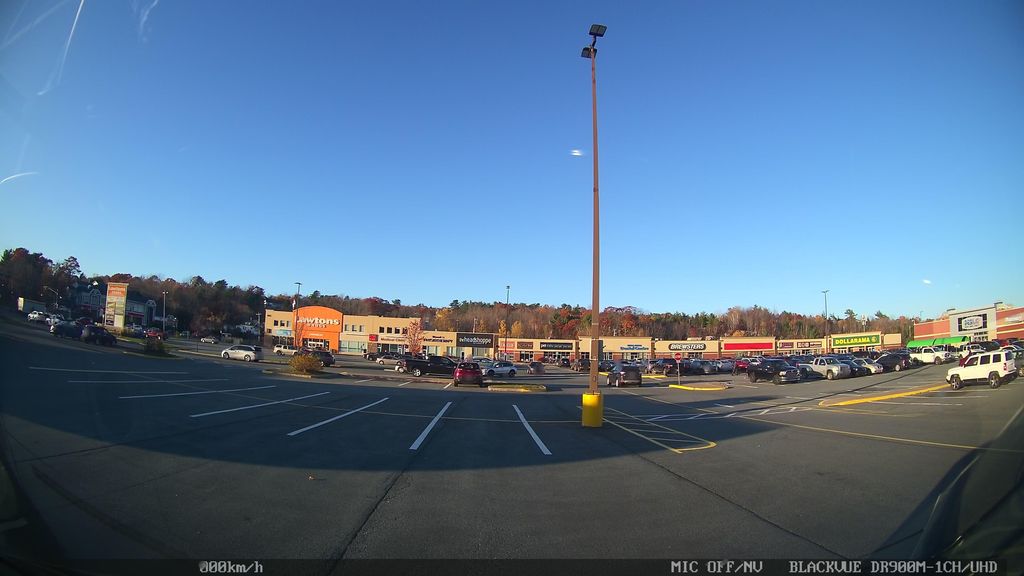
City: halifax